Interaction volume radius: 10 \u00c5
Interaction volume height: 25 \u00c5
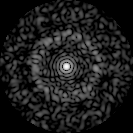
Disorder parameter: 0.8323